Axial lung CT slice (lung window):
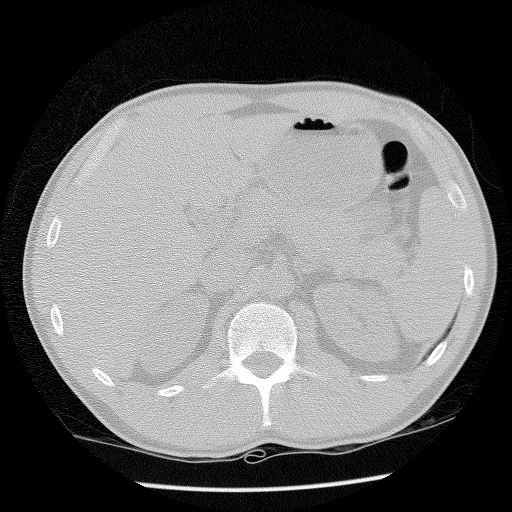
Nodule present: no